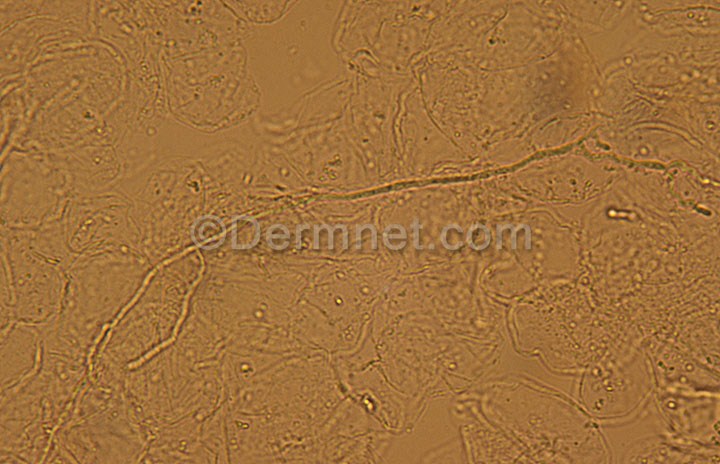
Disease: Tinea Ringworm Candidiasis and other Fungal Infections